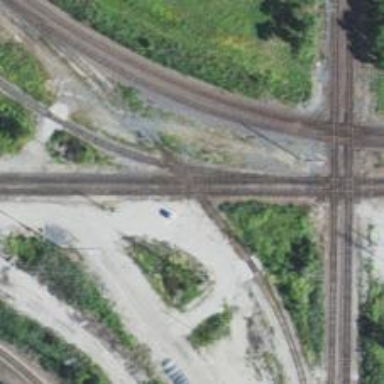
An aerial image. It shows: Railway crossing.